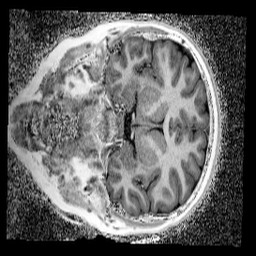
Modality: UNIT1_denoised
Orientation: coronal
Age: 9
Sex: female
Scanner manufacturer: siemens
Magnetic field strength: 3 T
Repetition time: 4 s
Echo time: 0.00299 s